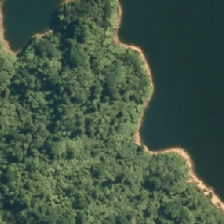
Land cover: broadleaved_indigenous_hardwood